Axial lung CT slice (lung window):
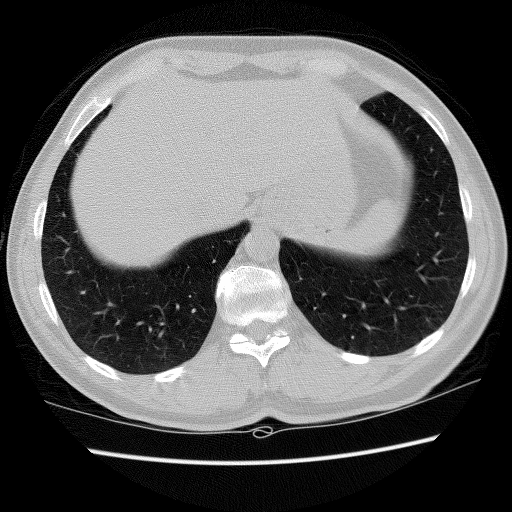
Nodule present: no